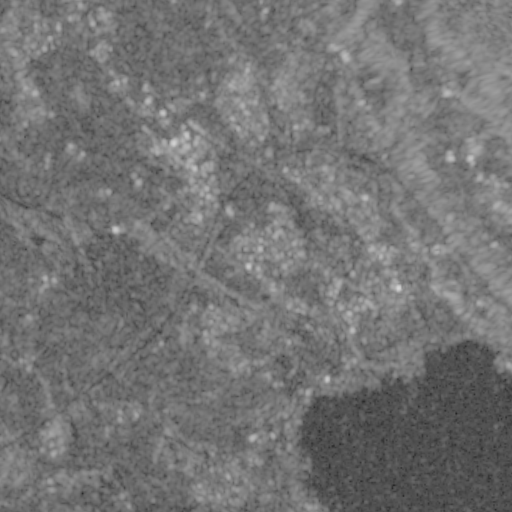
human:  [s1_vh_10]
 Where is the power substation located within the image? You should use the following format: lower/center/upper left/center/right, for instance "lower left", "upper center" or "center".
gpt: The power substation is located in the center right of the image.
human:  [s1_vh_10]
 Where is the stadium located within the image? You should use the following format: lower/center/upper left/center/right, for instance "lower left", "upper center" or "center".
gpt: The stadium is located in the center of the image.
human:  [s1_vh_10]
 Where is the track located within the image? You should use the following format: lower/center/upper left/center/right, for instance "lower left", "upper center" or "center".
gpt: The track is located in the center left of the image.
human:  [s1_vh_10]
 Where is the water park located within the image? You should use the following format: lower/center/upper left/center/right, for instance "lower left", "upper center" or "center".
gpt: The water park is located in the lower right of the image.
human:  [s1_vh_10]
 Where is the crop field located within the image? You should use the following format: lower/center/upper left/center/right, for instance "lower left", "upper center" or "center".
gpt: There is no crop field in the image.

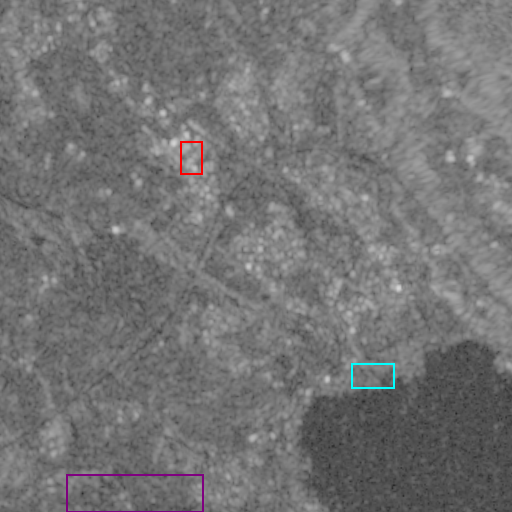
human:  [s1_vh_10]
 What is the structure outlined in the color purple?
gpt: The structure outlined in purple is a park.
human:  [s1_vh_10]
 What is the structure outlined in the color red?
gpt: The structure outlined in red is a parking lot.
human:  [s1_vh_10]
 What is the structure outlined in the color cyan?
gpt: The structure outlined in cyan is a water park.
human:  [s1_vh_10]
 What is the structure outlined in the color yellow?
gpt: There is no yellow outline.